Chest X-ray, PA view. Patient: 53 years old, sex M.
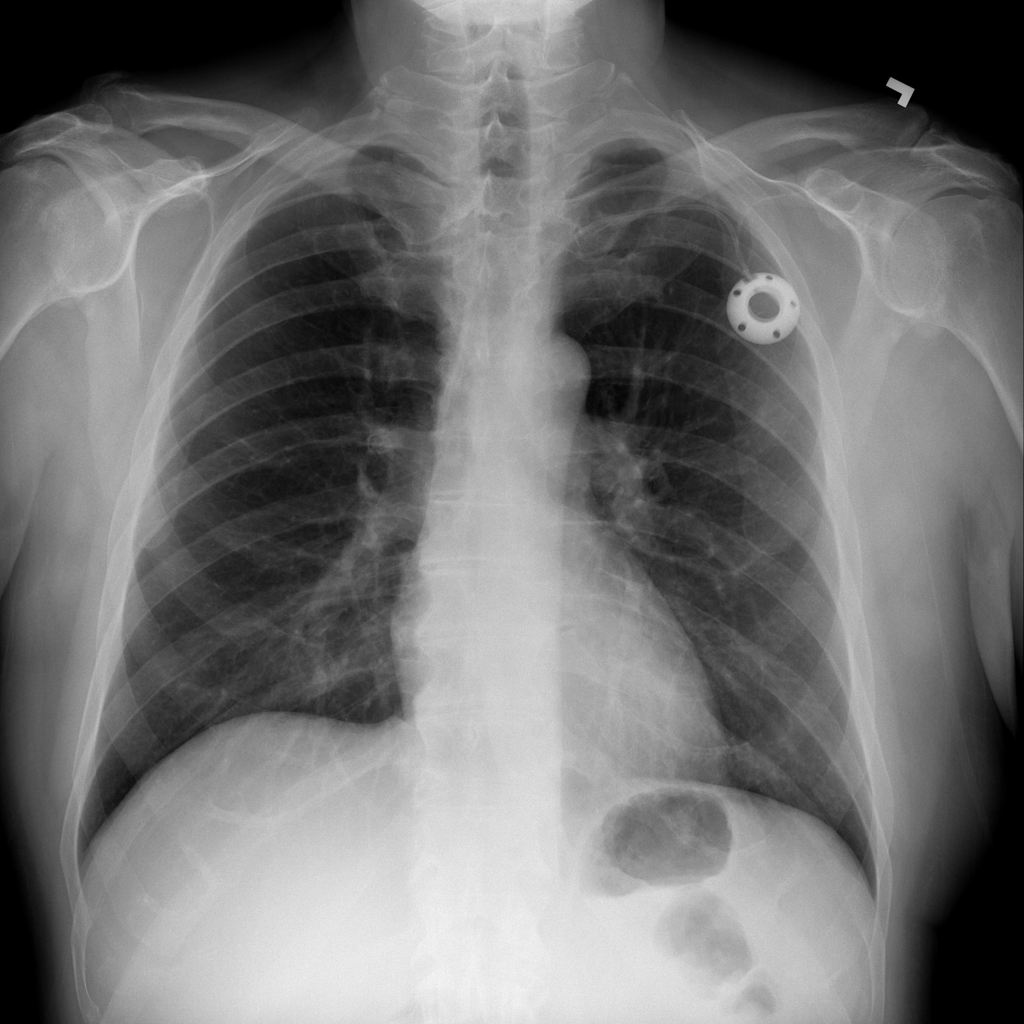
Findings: No Finding